Question: I want to know how can I retrieve the values from the json if the json returns an array of result?
Note: the first array is not the same length of the second array but the first array is will be always be less than the second array
Here's what I do as of now and get this error:

Here's my jquery code:
'''
success: function(data){
var toAppend = '';
if(typeof data === "object"){
for(var i=0;i<data.length;i++){
toAppend += '<tr><td colspan="2">'+data[0][i]['m-asin'][0]+'</td></tr>';
toAppend += '<tr><td>'+data[1][i]['asin'][0]+'</td><td>'+data[1][i]['size'][0]+'</td></tr>';
}
$('.data-results').append(toAppend);
}
}
'''
ANd I think no need for php code since it is working because it returns the expected results. Any help will be a big thing thanks!
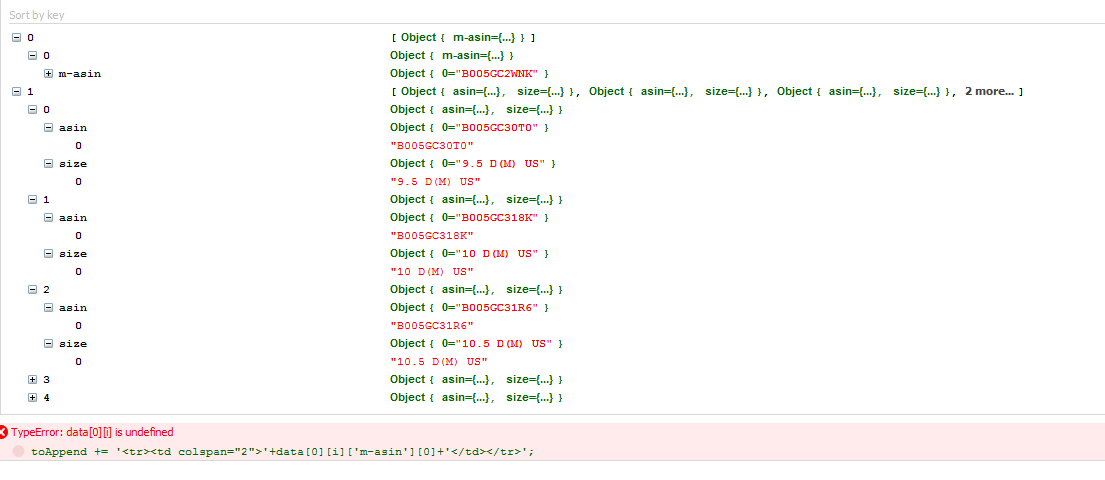
Answer: 'data[0][i]' gives you the i-th property of the first data element. You'll need to revert it: 'data[i][0]'.
Or otherwise, you'll need to alter the loop, to get the number of elements in data[0]:
'''
for(var i=0; i<data[0].length; i++){
'''